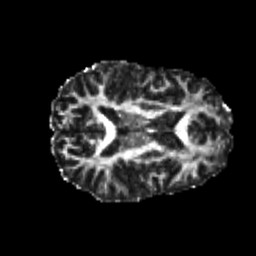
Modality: FA
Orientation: axial
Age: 24
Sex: female
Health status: healthy
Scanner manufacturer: philips
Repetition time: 7.393 s
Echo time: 0.08599 s